Aerial crown-view tile of a tropical tree (Barro Colorado Island, Panama), acquired 20250915:
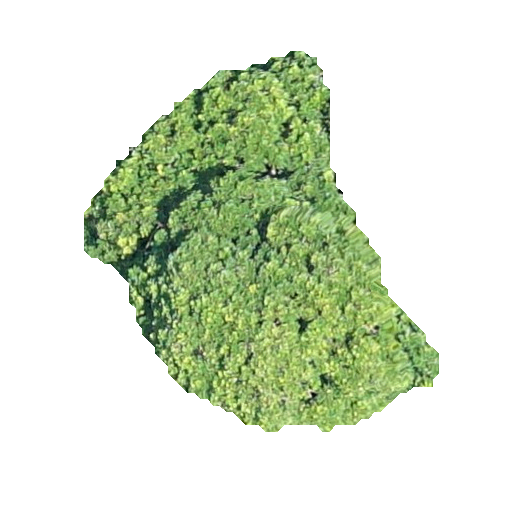
Species: Jacaranda copaia
GBIF accepted scientific name: Jacaranda copaia
Crown area: 116.071 m²